Question: what is the meaning of these jquery random attributes in html and how jquery use them

any ideas please ??
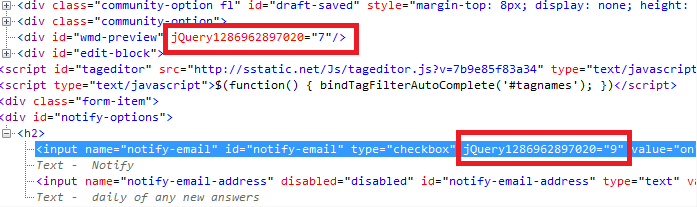
Answer: This is the jQuery expando attribute, it's a bit random because it's generated on page load, it's '"jQuery" + (new Date()).getTime()' (to avoid possible naming conflicts) but you'll notice the attribute is the same for all elements.
This is they key in <URL> which is just an incrementing counter used for each element's key in '$.cache'.
You can get the current attribute in jQuery 1.4+ with a simple 'alert($.expando)', for an example of how it's used, say you wanted the data for that '#wmd-preview' element, doing this:
'''
$("#wmd-preview").data()
'''
Is doing this:
'''
$.cache[$("#wmd-preview")[0][$.expando]]
'''
Also note that jQuery <URL> to get the content.